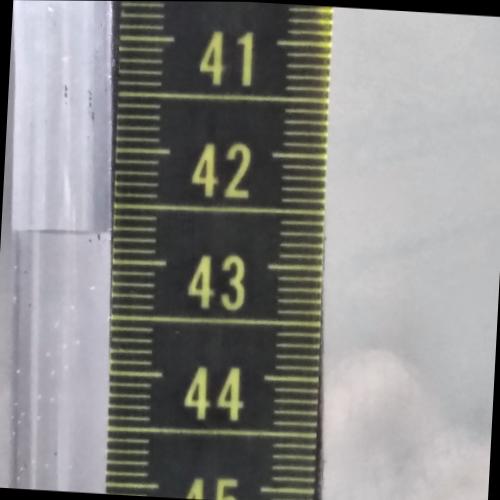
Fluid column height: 42.7 cm